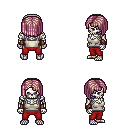
a pixel art fantasy rpg character, male body template, skeleton, white pirate shirt, red pants, white blonde pageboy hairstyle, cloth bracers, four views (front, back, left, right), 2x2 character sprite sheet, small pixel art, hard edges, no anti-aliasing